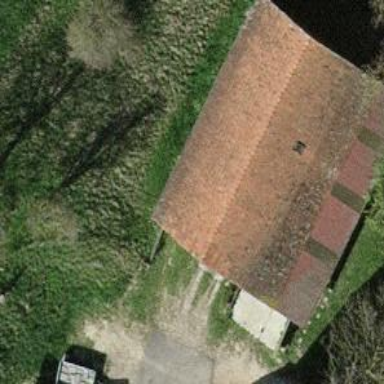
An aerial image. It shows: Farm auxiliary building.